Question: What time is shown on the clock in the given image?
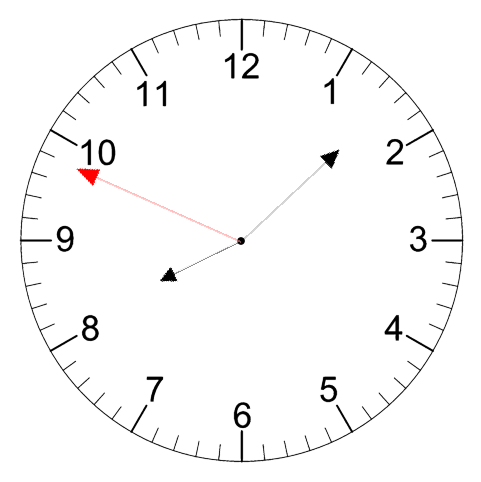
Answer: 08:07:49